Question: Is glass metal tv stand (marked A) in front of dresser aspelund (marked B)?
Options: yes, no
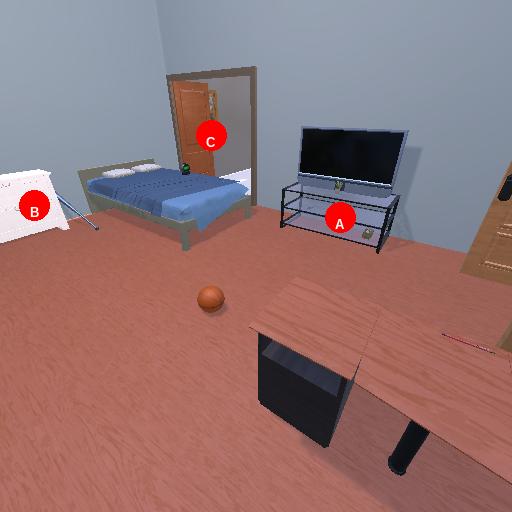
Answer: yes